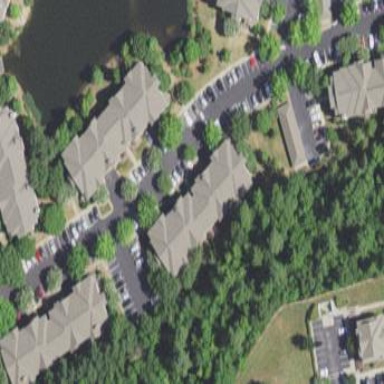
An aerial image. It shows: Residential building.